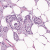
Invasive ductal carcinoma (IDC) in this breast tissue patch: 1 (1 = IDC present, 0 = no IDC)